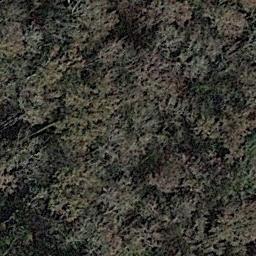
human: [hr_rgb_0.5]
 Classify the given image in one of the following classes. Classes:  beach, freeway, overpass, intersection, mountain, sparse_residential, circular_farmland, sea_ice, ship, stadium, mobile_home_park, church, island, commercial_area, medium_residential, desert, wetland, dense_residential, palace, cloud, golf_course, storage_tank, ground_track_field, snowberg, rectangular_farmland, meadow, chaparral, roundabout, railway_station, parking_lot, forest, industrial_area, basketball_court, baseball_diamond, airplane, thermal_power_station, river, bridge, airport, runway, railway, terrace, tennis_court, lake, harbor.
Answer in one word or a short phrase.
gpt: forest